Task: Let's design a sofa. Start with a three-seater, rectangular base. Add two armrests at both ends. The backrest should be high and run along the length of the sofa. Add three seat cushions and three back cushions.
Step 288:
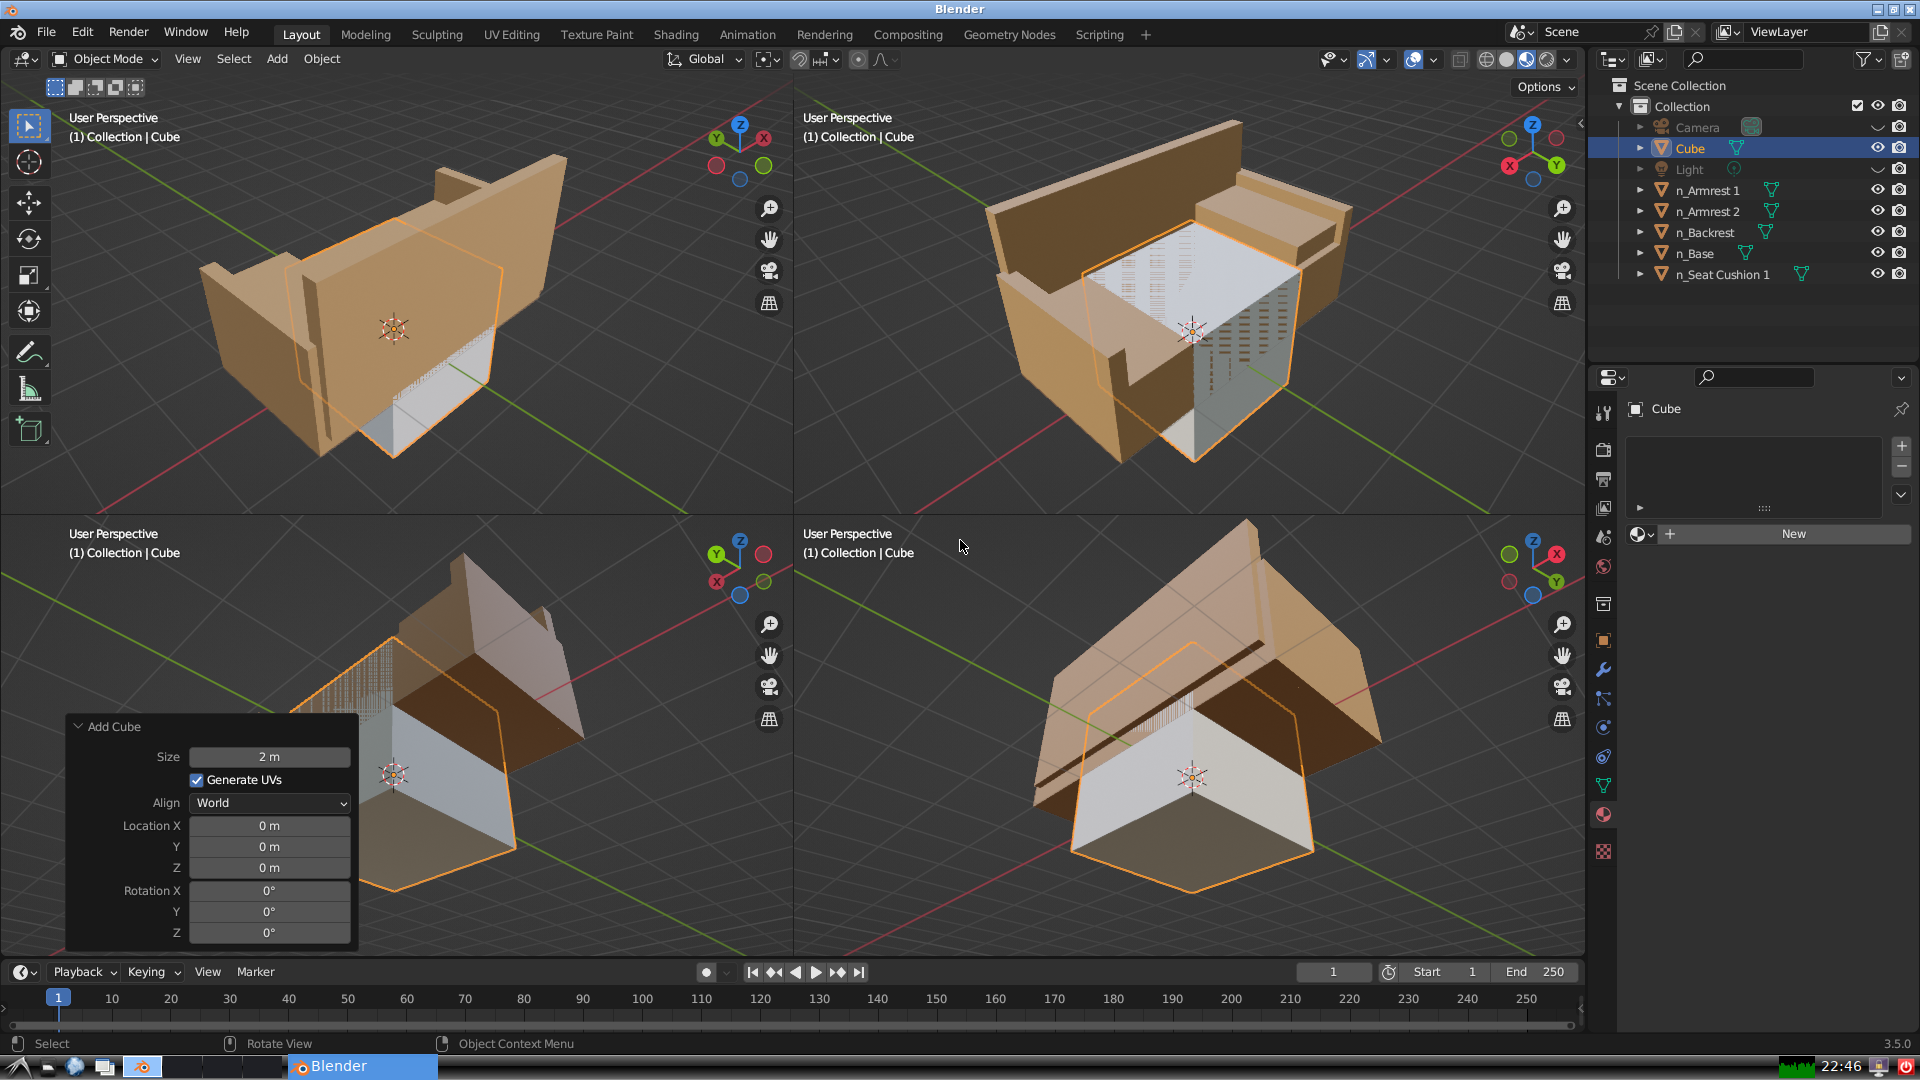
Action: {"mouse_move": [270, 826]}